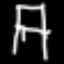
Label: chair